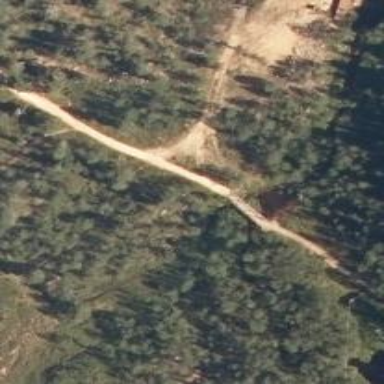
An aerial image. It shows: Path on bridge with excellent trail visibility.